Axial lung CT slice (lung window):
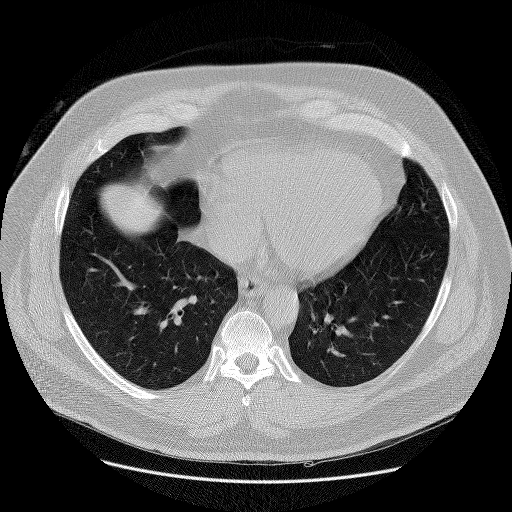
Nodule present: no